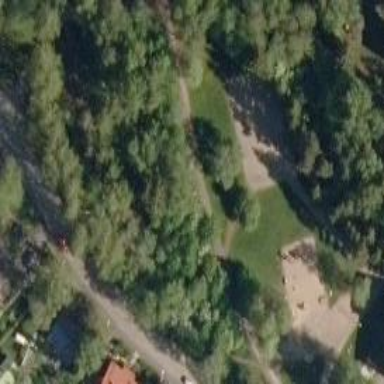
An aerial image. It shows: Path.